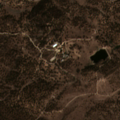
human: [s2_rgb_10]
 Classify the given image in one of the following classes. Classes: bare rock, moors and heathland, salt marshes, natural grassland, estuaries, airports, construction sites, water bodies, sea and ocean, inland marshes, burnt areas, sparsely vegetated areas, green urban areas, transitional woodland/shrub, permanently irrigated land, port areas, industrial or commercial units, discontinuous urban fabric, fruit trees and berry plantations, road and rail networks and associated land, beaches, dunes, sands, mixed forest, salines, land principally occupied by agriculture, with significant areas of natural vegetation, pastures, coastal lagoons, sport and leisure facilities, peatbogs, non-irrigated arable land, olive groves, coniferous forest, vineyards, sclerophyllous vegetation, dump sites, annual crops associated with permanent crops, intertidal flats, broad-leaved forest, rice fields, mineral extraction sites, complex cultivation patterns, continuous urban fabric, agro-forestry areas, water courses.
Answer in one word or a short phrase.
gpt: agro-forestry areas, broad-leaved forest